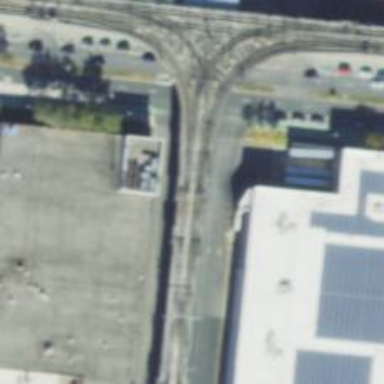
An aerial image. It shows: Bridge for light rail electrified with contact line.